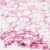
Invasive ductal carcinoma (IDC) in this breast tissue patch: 0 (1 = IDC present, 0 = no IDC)